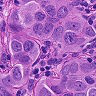
Metastatic tissue present: yes